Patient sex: M
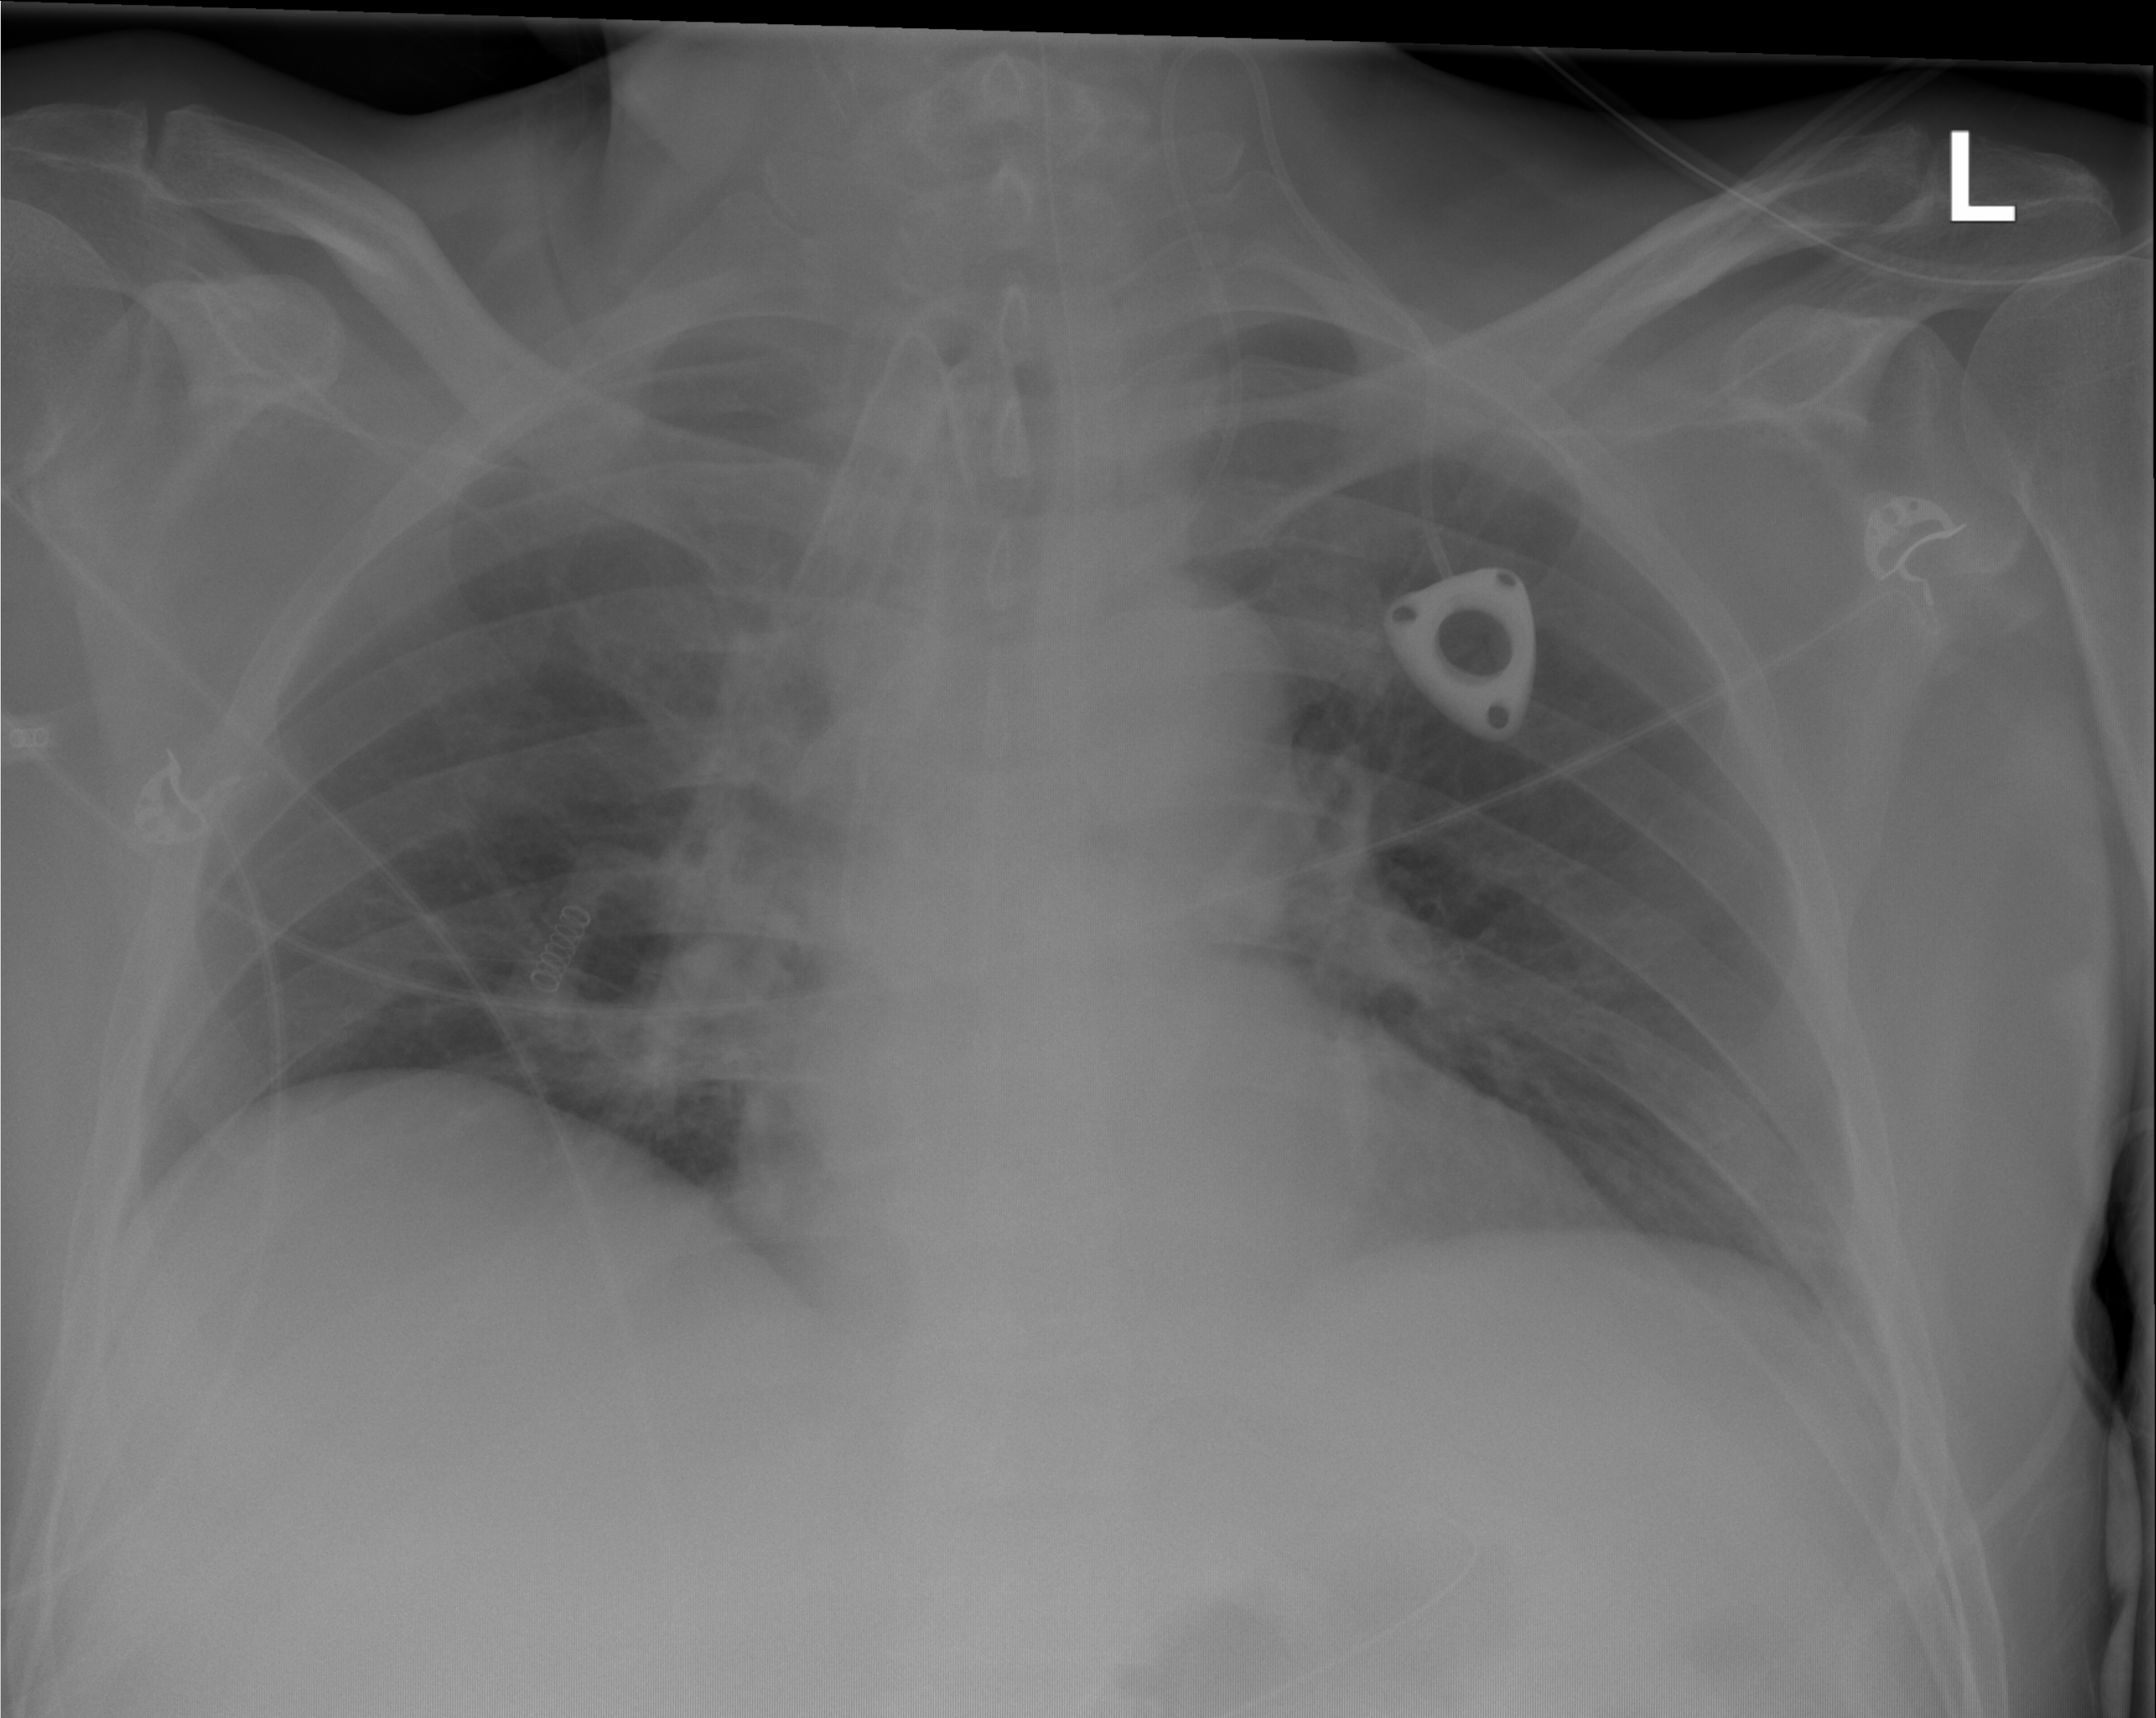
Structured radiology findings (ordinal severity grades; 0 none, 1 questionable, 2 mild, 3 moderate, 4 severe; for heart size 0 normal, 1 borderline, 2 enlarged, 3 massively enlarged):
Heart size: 0
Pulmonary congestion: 2
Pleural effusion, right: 0
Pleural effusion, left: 0
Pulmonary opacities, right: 0
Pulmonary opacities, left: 0
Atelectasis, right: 0
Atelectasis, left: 0